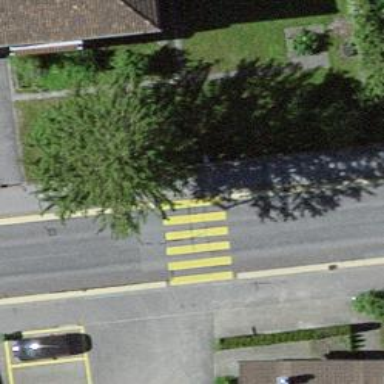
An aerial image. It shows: Marked zebra crossing on the road.